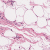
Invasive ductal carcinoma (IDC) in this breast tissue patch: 0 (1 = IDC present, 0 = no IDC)